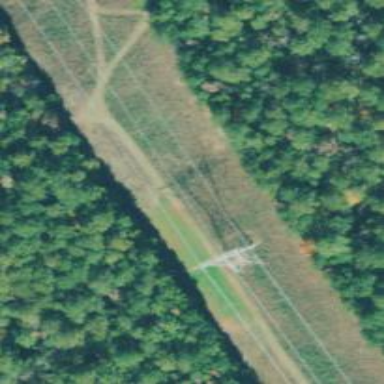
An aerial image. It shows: Lattice structure tower used for power transmission.